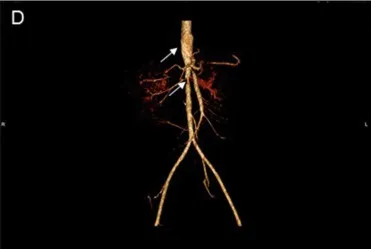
CT scan of coronary arteries and abdominal vessels. (B-D) The abdominal aortic wall is thickened and unevenly dilated, and the opening of the proximal bilateral renal artery, the celiac trunk and the superior mesenteric artery are narrowed. CT, computed tomography.
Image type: radiology (ct)